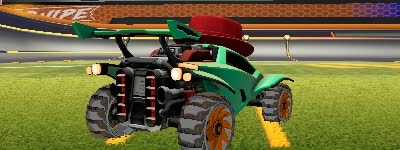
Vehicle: octane